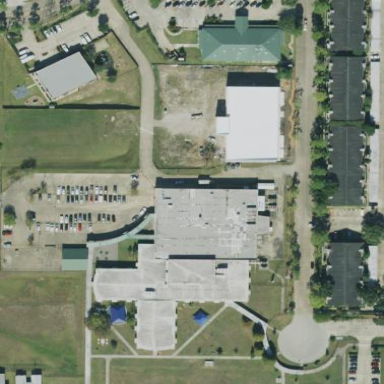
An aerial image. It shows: School building.